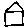
Label: house